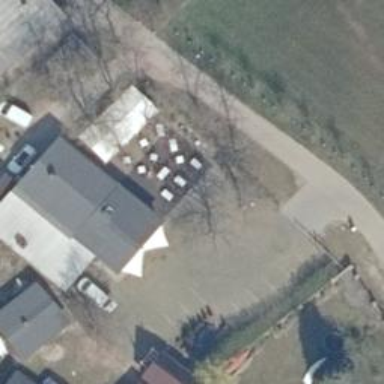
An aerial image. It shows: Restaurant.